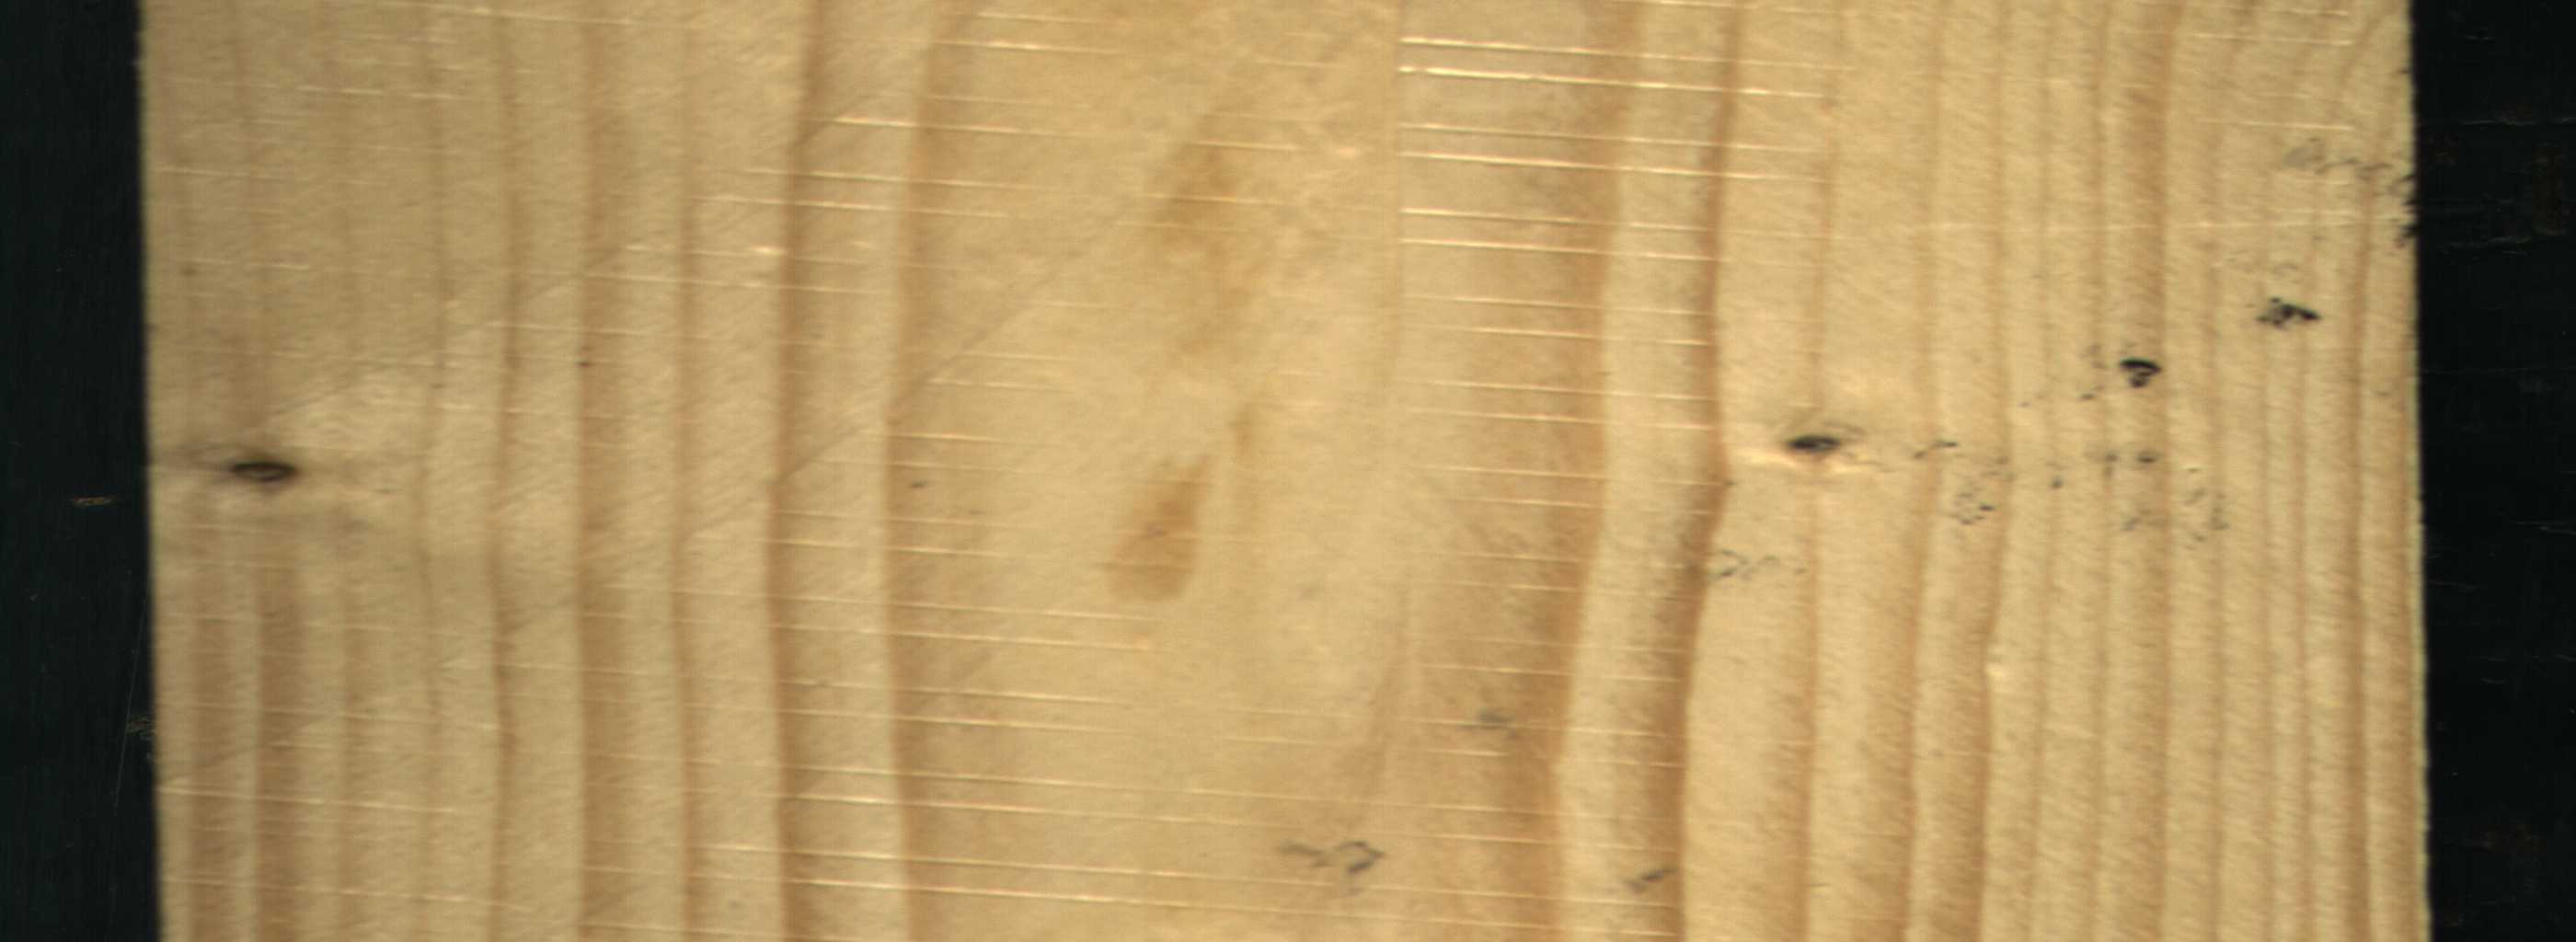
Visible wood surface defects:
Live_Knot
Live_Knot